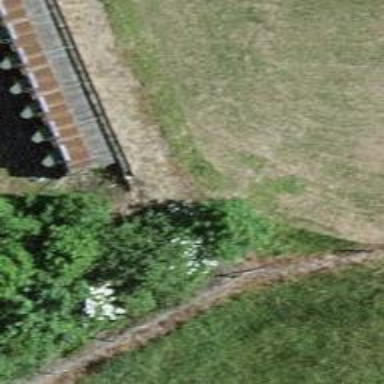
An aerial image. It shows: Retaining wall.